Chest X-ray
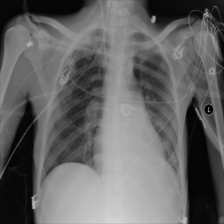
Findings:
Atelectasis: negative
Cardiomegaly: negative
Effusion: negative
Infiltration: negative
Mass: negative
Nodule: negative
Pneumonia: negative
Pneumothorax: negative
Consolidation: positive
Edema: negative
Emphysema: negative
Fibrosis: negative
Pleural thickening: negative
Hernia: negative